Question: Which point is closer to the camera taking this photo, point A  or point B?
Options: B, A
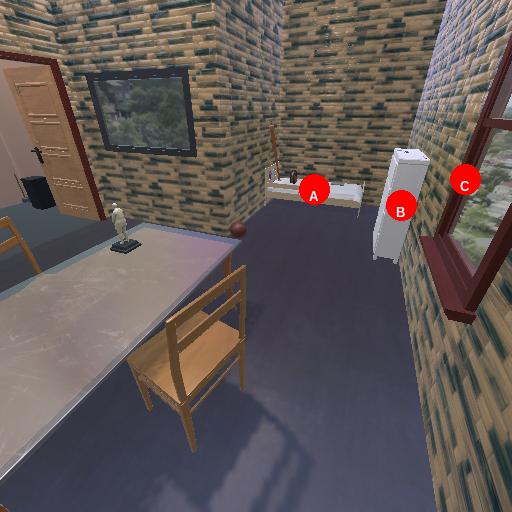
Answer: B